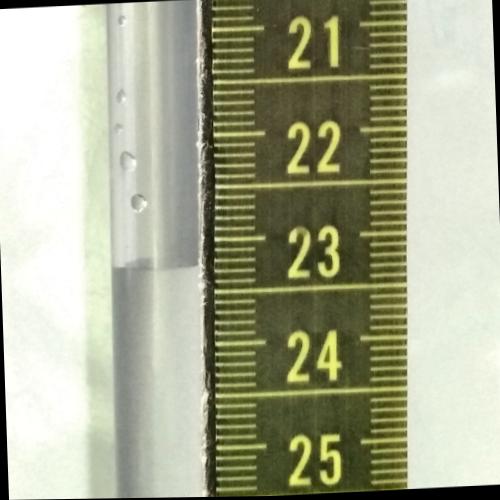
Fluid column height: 23.3 cm